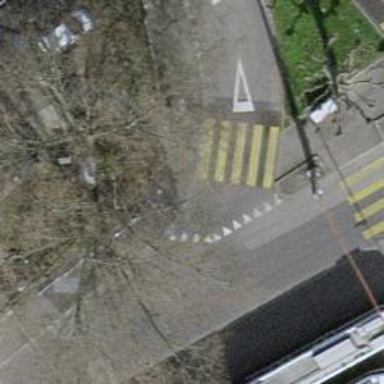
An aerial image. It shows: Road crossing with traffic signals.